Field crop: tomato
Growth stage: 1
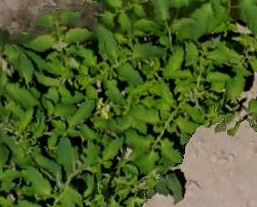
Species: tomato